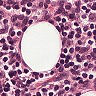
Metastatic tissue present: no